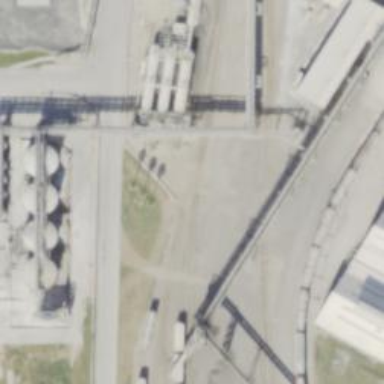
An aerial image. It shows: Rail spur service.